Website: home-depot
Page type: payment
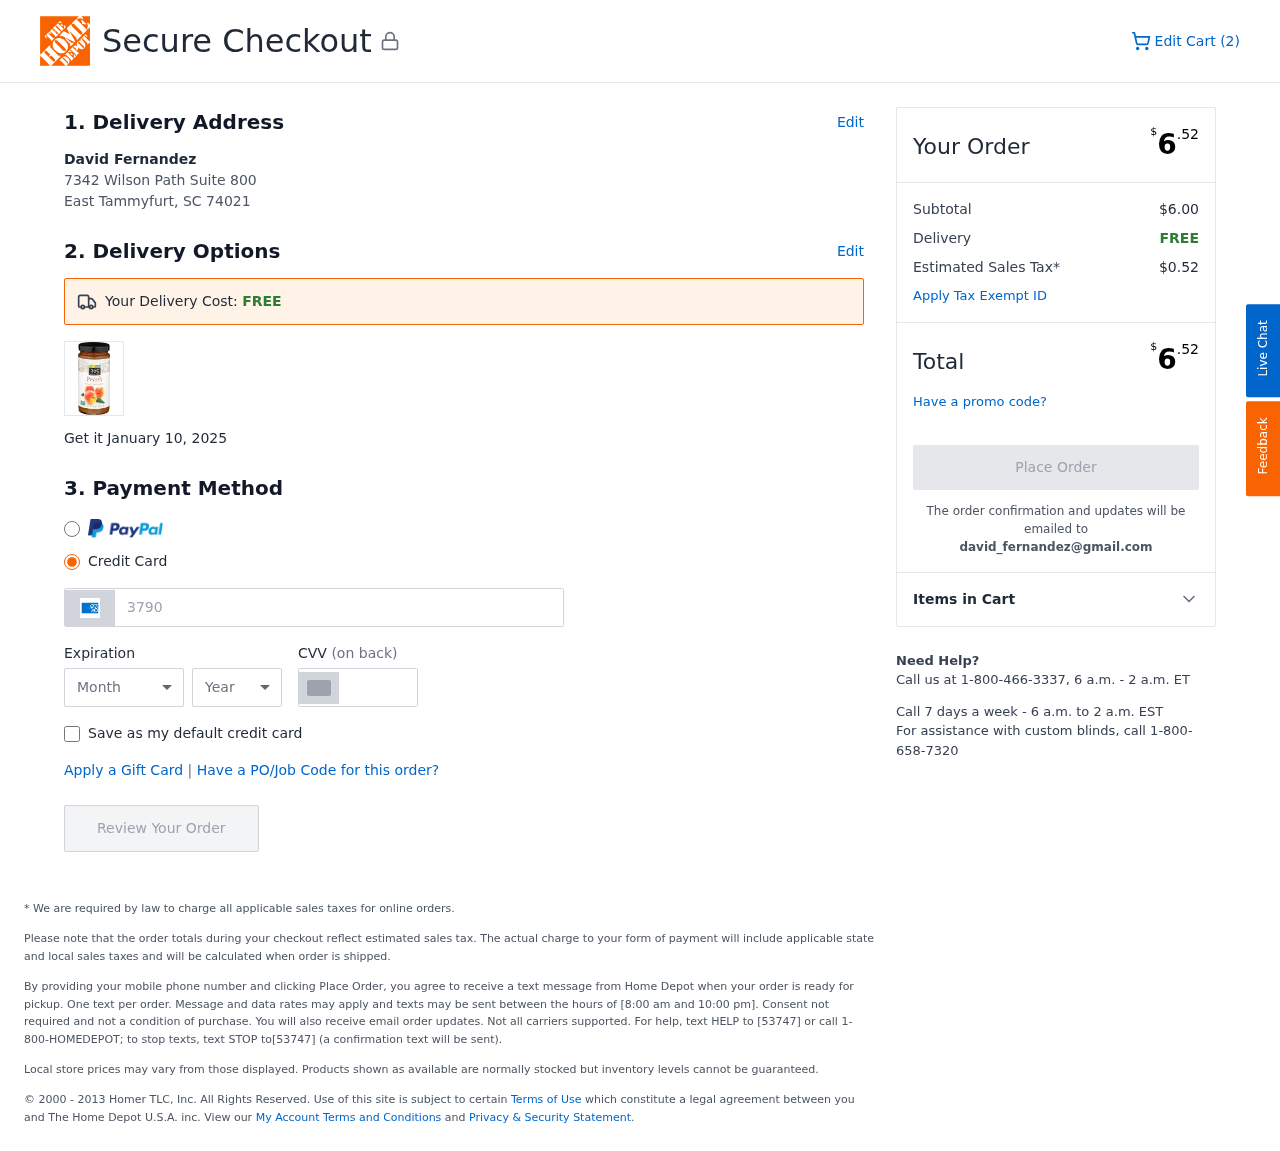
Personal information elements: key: PII_CARD_CVV
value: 9922
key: PII_CARD_EXPIRY_MONTH
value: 08
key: PII_CARD_EXPIRY_YEAR
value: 27
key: PII_CARD_NUMBER
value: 3790 5414 5059 150
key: PII_CITY_STATE_ZIP
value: East Tammyfurt, SC 74021
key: PII_EMAIL
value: david_fernandez@gmail.com
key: PII_FULLNAME
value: David Fernandez
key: PII_STREET
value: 7342 Wilson Path Suite 800
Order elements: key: ORDER_NUM_ITEMS
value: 2
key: ORDER_DELIVERY_DATE
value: January 10, 2025
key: ORDER_TOTAL
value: $6.52
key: ORDER_SUBTOTAL
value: $6.00
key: ORDER_SHIPPING_COST
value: FREE
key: ORDER_TAX
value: $0.52